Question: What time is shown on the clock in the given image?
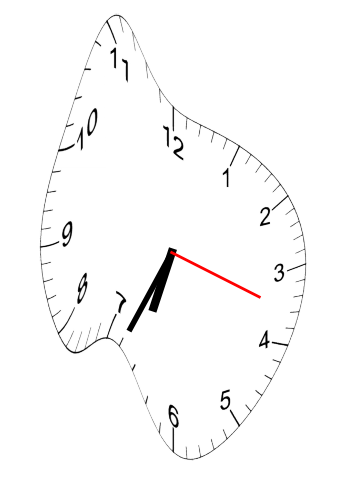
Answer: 06:34:18